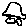
Label: car